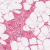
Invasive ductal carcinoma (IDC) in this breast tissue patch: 0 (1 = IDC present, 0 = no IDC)